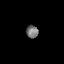
Tissue: prostate
Cell type: Myeloid cells
Senescence score: 0.7297
Nuclear area (px): 151
Mean DAPI intensity: 118.093